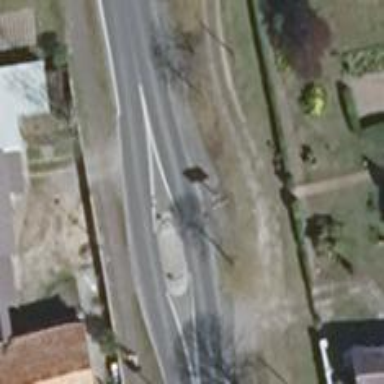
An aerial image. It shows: Public transport stop position.